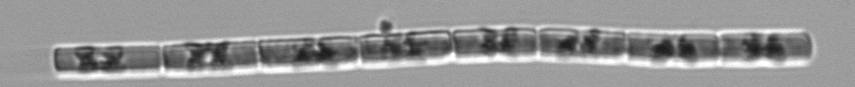
Label: Guinardia_delicatula